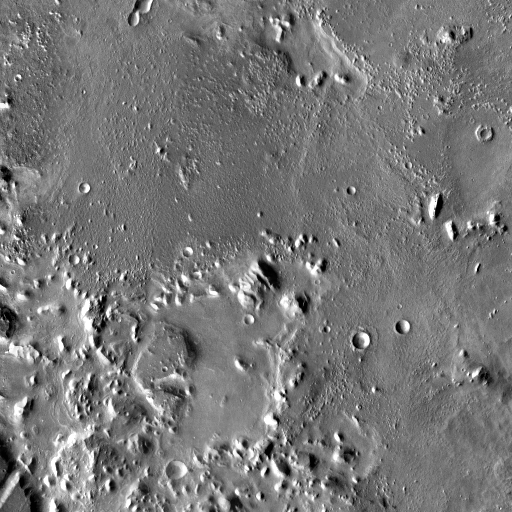
Crater classes present: Background, Other